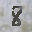
Label: 8